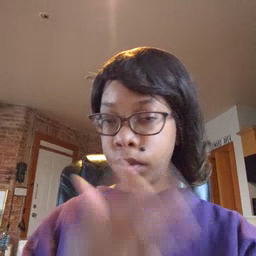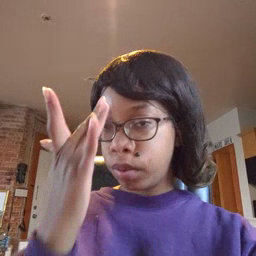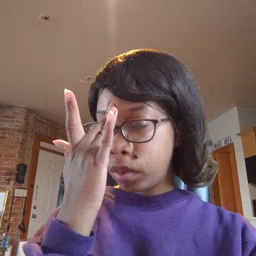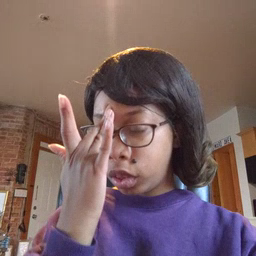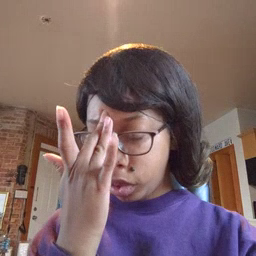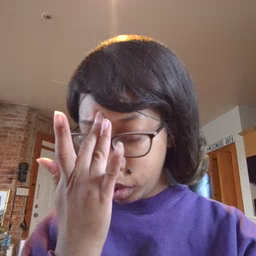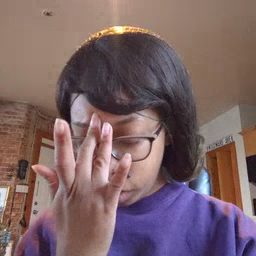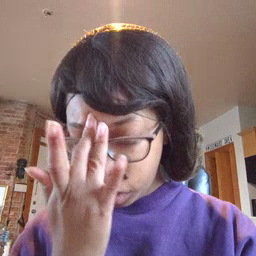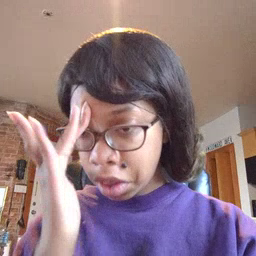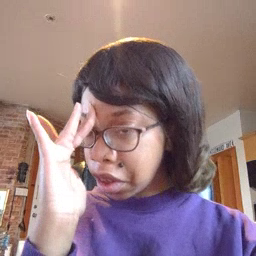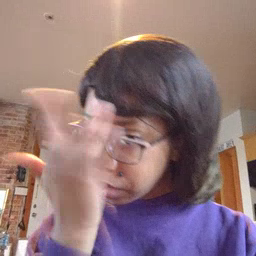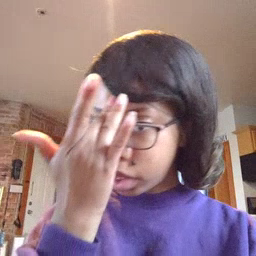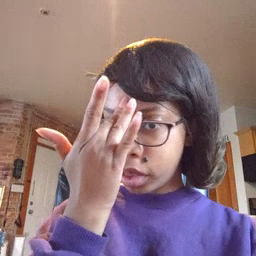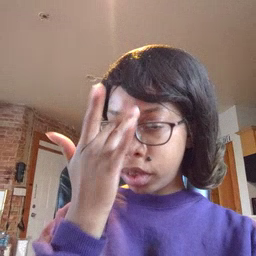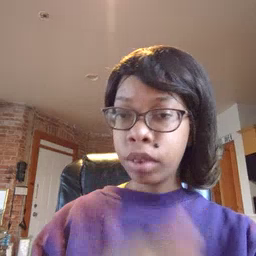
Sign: sick